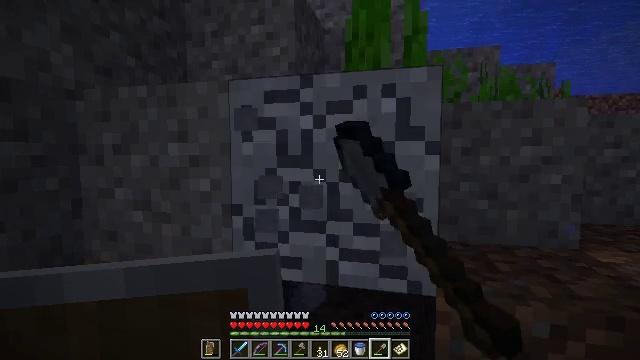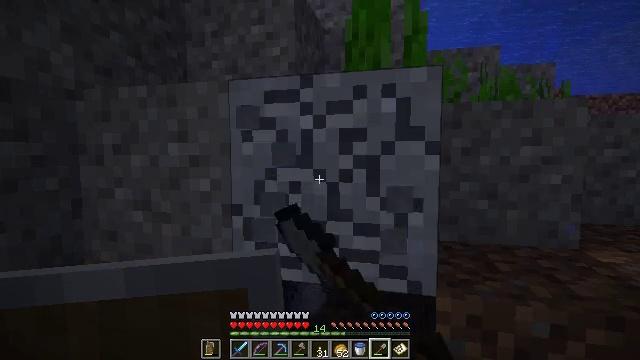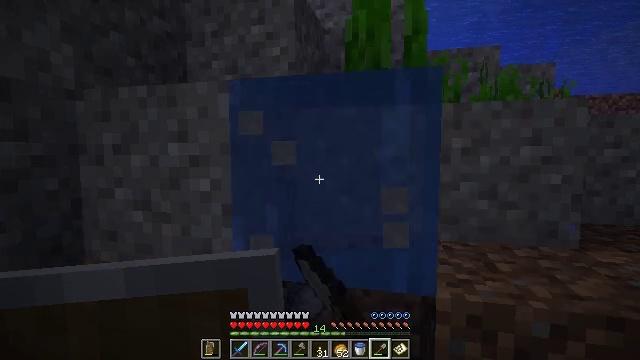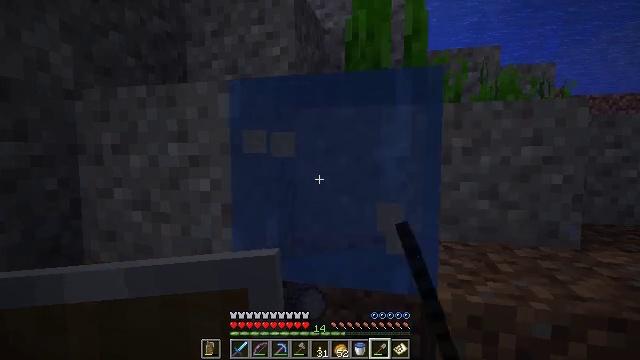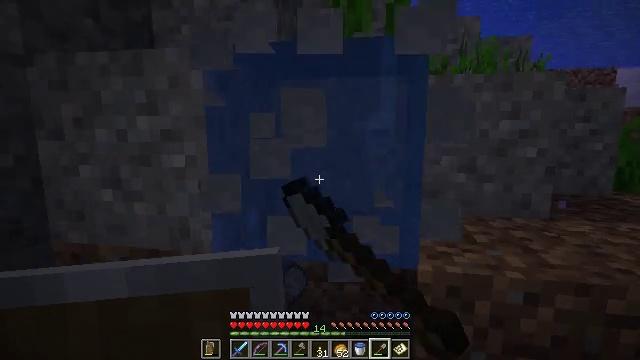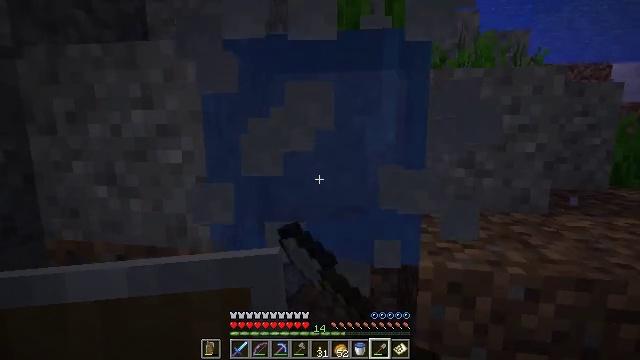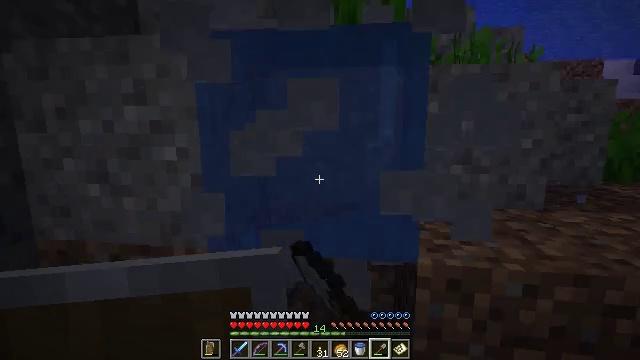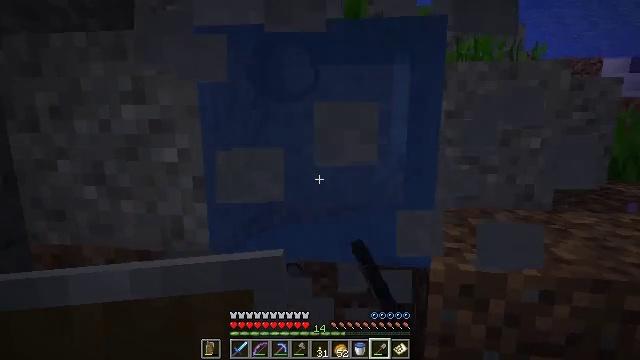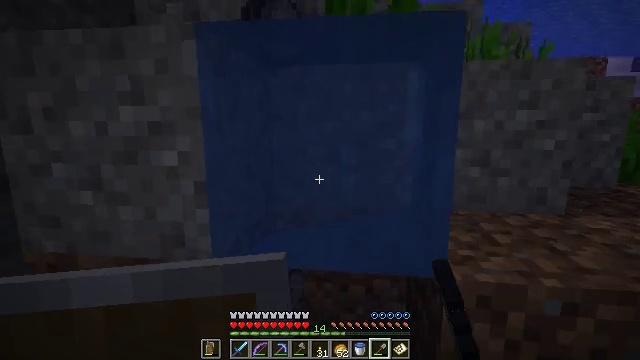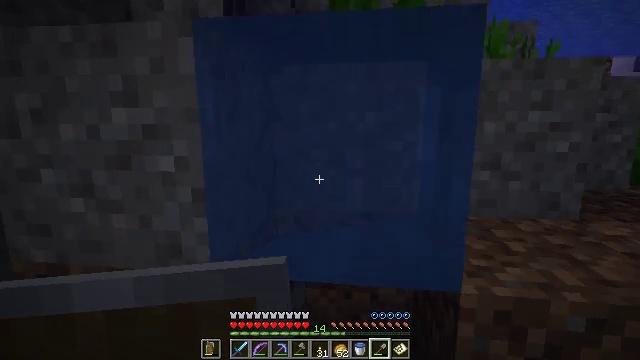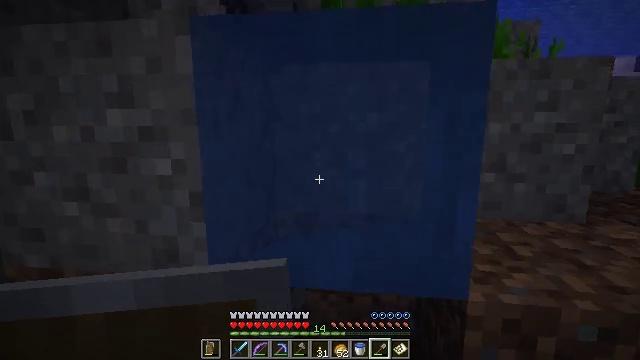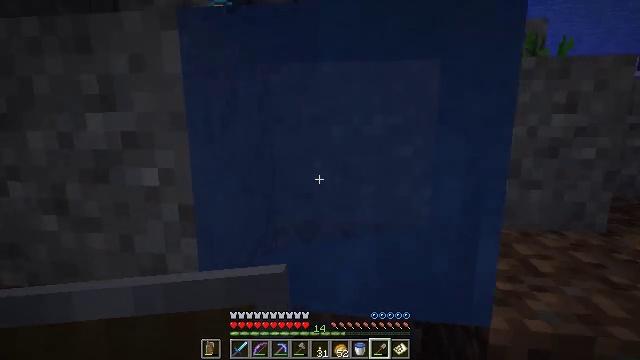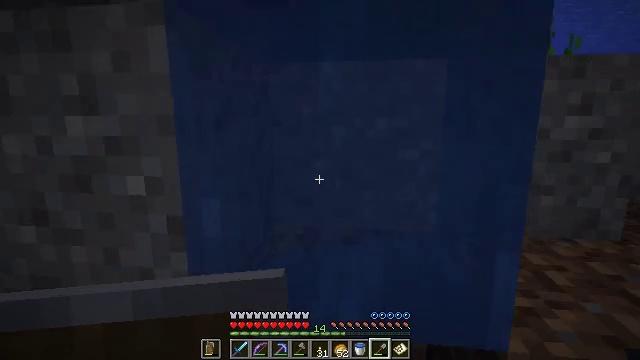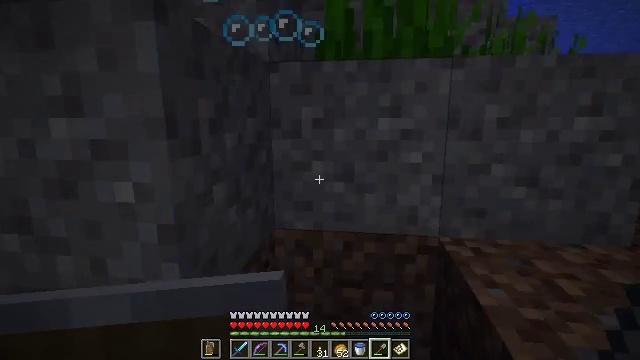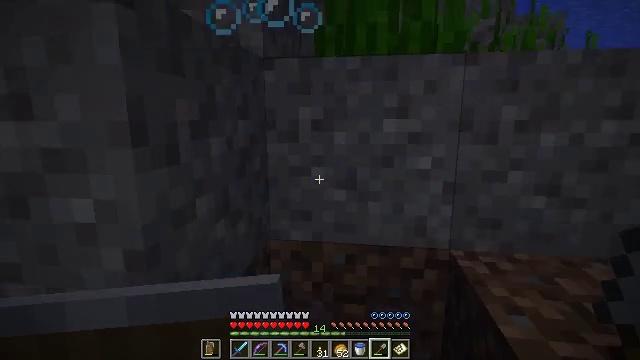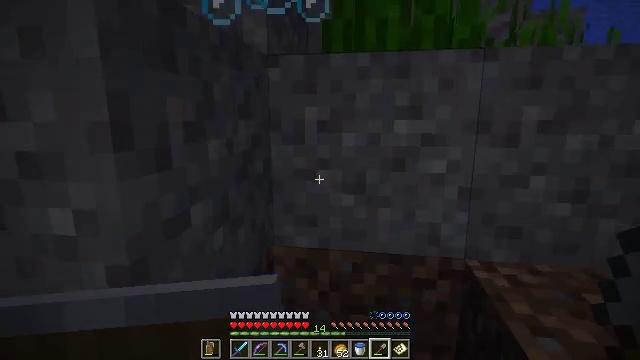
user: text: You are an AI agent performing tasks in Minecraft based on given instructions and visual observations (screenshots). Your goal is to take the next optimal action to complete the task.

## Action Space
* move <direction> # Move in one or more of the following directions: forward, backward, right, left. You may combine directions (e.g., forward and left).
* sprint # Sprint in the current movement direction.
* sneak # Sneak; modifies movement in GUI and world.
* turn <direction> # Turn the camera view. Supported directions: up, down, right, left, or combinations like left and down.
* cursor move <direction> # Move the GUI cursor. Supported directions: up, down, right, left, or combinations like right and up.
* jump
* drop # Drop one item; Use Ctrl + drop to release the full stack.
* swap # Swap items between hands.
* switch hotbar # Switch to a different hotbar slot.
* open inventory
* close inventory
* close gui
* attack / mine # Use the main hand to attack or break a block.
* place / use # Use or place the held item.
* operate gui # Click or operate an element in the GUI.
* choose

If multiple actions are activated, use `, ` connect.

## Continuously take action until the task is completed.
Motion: motion action
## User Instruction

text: Mine the clay from the riverbed.
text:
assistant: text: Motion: attack / mine
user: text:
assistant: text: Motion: attack / mine
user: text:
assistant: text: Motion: move forward, attack / mine
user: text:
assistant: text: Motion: move forward and move left, turn right and down, attack / mine
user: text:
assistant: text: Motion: move forward and move left, attack / mine
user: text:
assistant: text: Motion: move forward and move left, turn right, attack / mine
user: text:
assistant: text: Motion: move forward
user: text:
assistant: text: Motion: move forward
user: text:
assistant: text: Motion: move forward
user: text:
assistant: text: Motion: move forward
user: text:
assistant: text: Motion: move forward
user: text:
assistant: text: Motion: move forward
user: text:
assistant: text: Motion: move forward
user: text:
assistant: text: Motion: move forward
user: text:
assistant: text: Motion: move forward, turn left
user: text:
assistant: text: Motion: move forward
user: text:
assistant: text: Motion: move forward
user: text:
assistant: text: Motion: move forward
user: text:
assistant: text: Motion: move forward, turn up
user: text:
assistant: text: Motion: move forward, turn right and up, jump
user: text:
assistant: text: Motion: move forward, turn right and up, jump
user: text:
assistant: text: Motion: move forward, turn right, jump
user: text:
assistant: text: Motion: move forward, jump
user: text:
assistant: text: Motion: move forward and move right, jump
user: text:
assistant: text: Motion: move forward and move right, jump
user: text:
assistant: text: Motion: move forward and move right, turn right and down, jump
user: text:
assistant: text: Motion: move forward, turn down, jump
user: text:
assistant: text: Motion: move forward, turn down, jump
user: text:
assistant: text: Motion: move forward, turn right and down, jump
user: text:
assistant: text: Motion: move forward and move right, turn right and down, jump